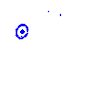
Particle: proton